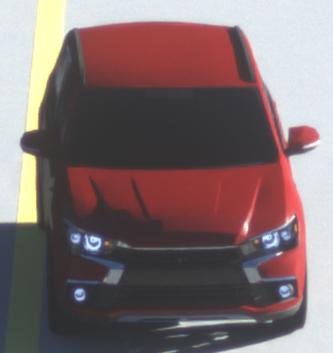
Make: Mitsubishi
Model: Outlander 2.0 Plug-In Hybrid
Detailed model: Outlander (III) Plug-In Hybrid
Model produced from: 2015/10
Model produced until: 2018/08
Doors: 5
Color: red
Road condition: dry road
Daytime: sunrise or sunset
Contrast: medium contrast